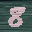
Label: 8